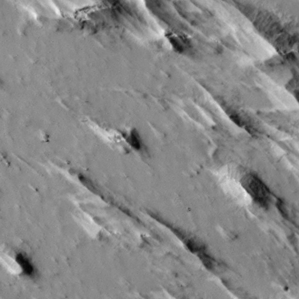
Label: non_frost